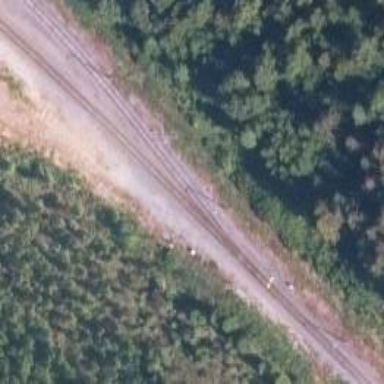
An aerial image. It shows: Wedge used for railway derailment.